高三 · 变换几何
如图是向量运算的知识结构图,如果要加入“向量共线的充要条件”,则应该是在的下位.

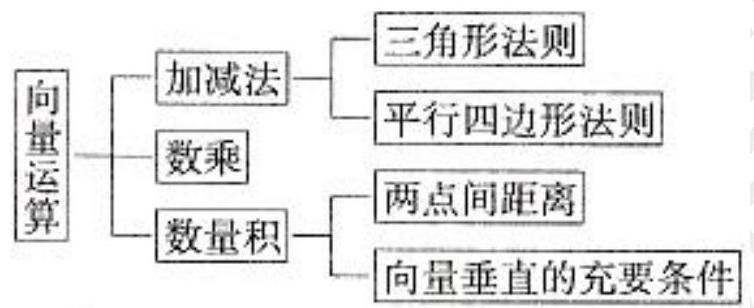
答案: 数乘
解析: 向量共线的充要条件是两个向量能写成数乘的形式.